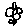
Label: flower